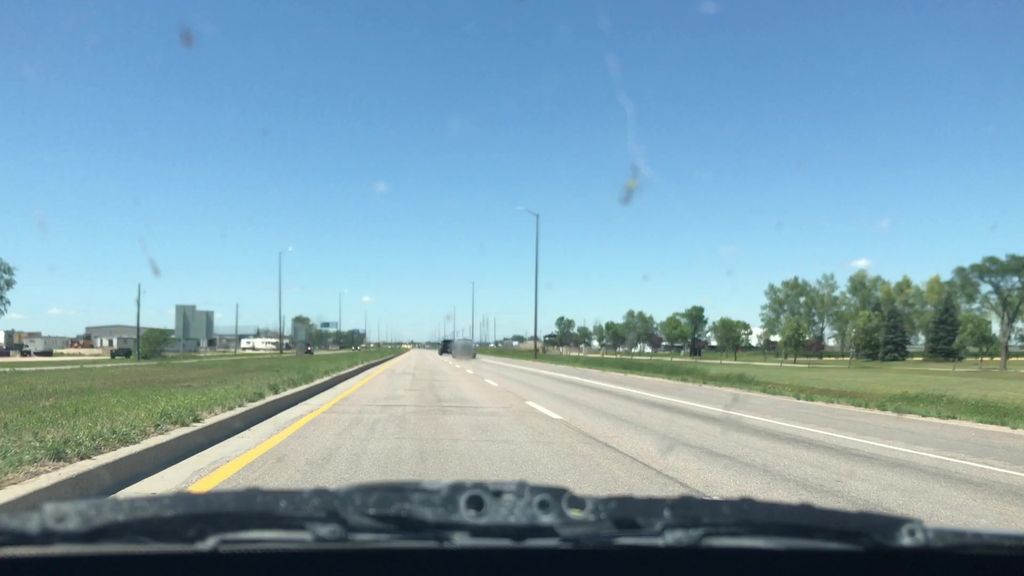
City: winnipeg